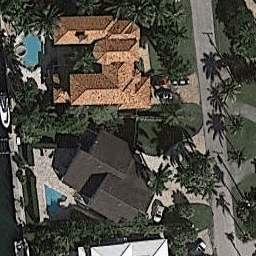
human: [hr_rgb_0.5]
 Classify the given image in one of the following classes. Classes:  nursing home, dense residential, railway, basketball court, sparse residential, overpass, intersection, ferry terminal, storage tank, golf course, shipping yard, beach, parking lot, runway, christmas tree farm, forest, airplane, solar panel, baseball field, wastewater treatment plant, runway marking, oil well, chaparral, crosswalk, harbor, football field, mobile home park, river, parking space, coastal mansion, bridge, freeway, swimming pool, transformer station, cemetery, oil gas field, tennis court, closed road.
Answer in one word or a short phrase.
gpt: coastal mansion